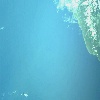
Label: water